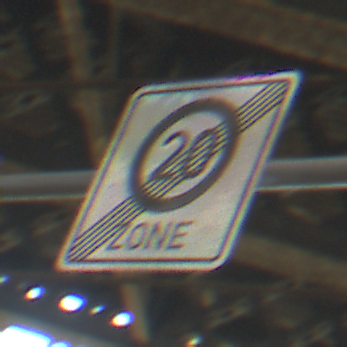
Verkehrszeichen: EndeZone20
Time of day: Midday
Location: Outdoor (Urban)
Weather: Clear
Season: NotSpecified
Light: Natural